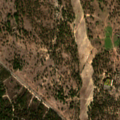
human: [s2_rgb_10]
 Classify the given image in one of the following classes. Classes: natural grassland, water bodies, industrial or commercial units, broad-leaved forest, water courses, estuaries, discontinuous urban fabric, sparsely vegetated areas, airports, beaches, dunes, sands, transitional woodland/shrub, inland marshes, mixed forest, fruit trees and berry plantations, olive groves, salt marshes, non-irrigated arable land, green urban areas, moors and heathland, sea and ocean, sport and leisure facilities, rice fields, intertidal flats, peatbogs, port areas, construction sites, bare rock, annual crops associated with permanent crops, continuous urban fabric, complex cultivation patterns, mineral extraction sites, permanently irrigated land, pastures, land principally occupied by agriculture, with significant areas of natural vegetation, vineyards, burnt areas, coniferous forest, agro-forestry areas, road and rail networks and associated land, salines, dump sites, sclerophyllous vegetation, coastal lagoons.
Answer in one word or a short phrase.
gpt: pastures, agro-forestry areas, broad-leaved forest, mixed forest